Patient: sex F, age 19
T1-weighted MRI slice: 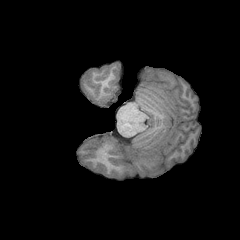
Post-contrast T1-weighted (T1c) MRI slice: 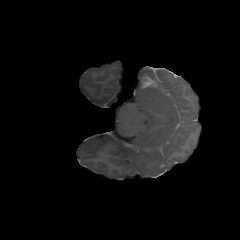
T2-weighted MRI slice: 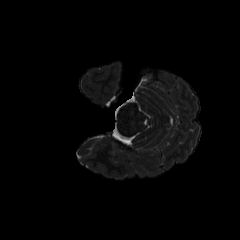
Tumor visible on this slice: no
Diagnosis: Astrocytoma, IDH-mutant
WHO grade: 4